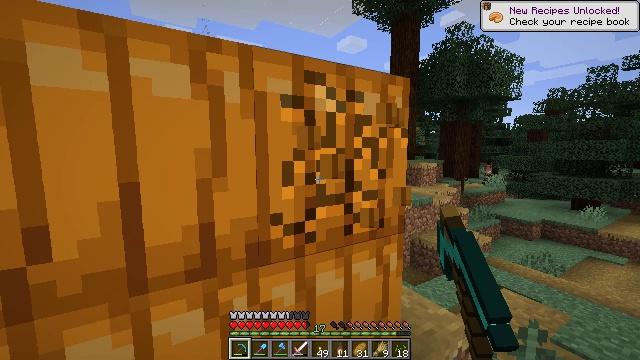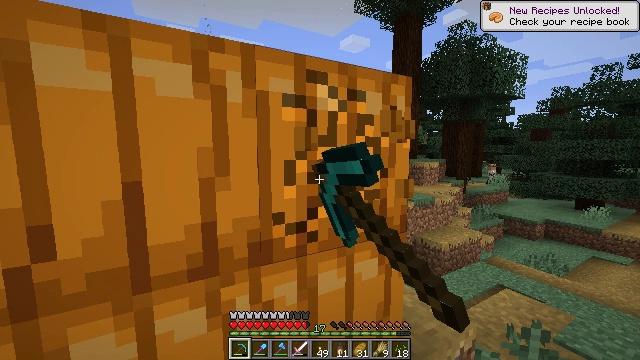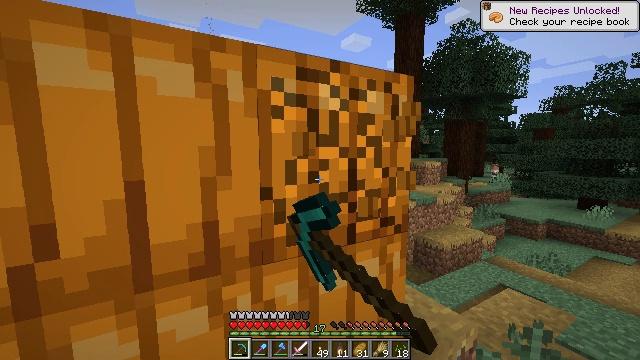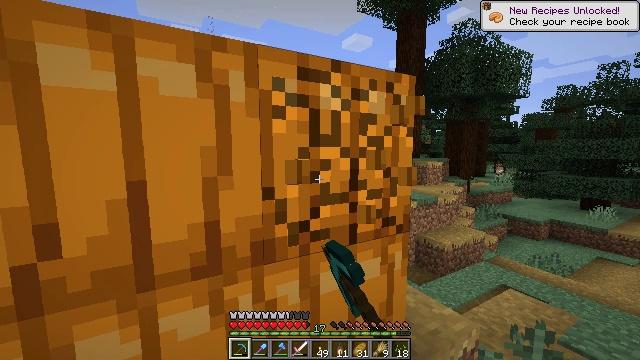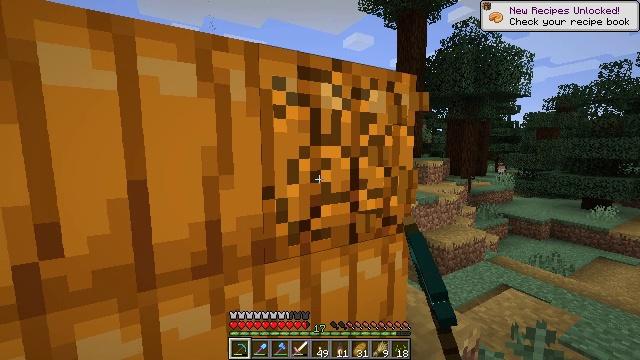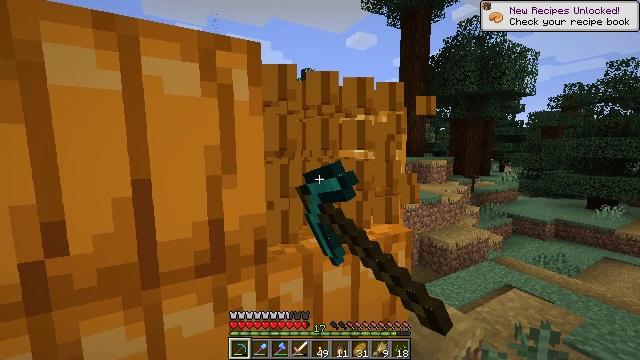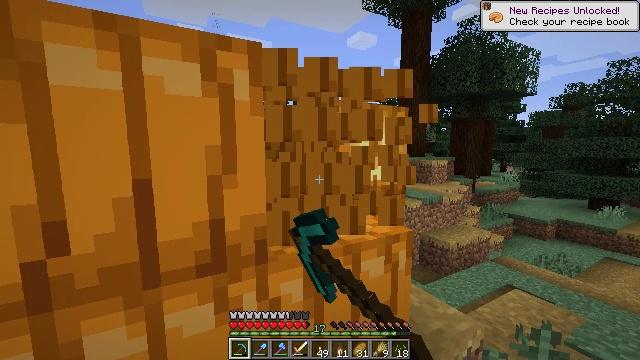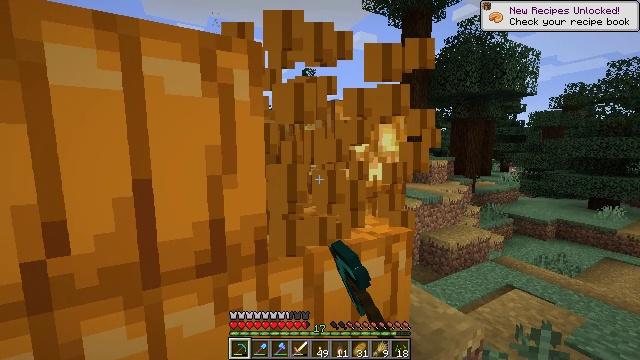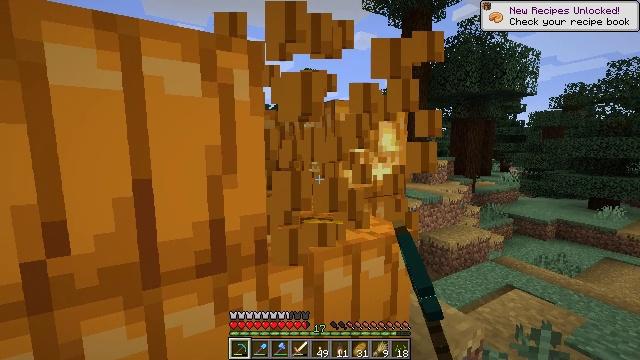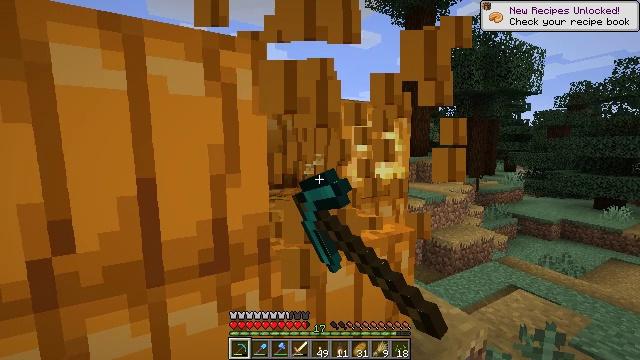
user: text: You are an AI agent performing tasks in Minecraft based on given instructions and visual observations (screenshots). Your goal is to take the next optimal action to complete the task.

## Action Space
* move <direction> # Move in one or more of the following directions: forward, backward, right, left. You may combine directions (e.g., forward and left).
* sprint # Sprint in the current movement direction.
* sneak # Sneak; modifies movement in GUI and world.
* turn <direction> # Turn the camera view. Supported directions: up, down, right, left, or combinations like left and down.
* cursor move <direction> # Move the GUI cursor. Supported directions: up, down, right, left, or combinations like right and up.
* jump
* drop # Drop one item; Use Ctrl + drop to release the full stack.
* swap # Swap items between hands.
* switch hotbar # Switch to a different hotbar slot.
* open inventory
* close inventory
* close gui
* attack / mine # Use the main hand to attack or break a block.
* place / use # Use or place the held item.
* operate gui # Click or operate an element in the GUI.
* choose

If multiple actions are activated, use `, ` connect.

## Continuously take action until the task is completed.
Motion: motion action
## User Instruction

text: Harvest a pumpkin from the field.
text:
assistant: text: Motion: attack / mine
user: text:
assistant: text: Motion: attack / mine
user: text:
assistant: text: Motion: attack / mine
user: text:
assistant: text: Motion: attack / mine
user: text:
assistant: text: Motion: attack / mine
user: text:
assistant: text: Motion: attack / mine
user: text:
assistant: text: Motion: attack / mine
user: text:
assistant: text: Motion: attack / mine
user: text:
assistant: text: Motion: attack / mine
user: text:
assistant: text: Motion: attack / mine